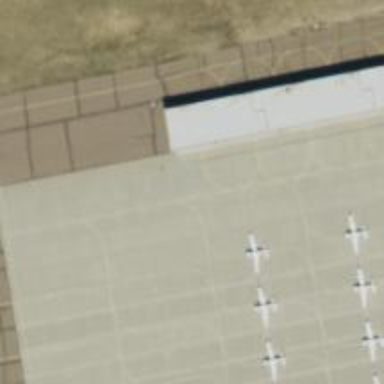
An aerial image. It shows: Image of taxiway at airport.